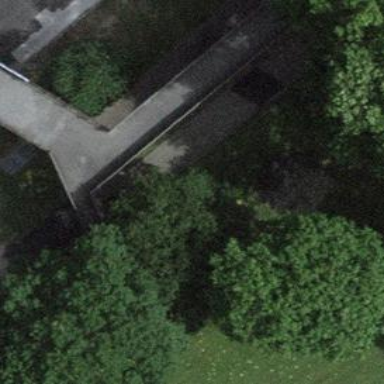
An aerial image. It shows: Set of concrete steps.